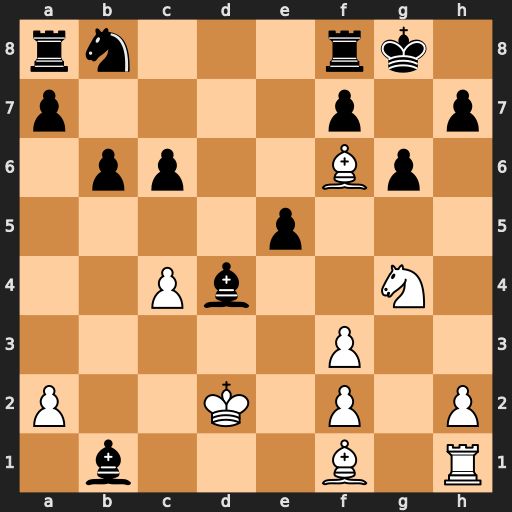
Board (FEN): rn3rk1/p4p1p/1pp2Bp1/4p3/2Pb2N1/5P2/P2K1P1P/1b3B1R
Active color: w
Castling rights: -
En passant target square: -
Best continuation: Nh6#